Question: I'm trying to create a LinearLayout with the left view width being 80% of its parents width and the second view taking up the remaining space. How do I accomplish this?

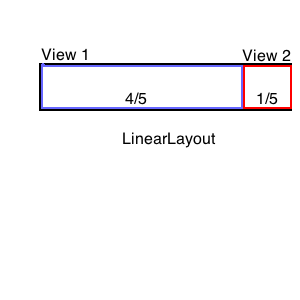
Answer: Trying using android:layout_weight when defining your child Views.
For view 1 use a layout weight of 0.8 and view 2 use a layout weight of 0.2
Example xml would be :
'''
android:layout_weight=".8"
'''